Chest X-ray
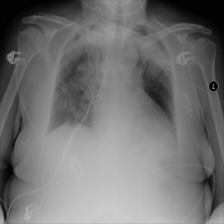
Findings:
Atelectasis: negative
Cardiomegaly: negative
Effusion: negative
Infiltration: positive
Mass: negative
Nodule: negative
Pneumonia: negative
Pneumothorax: negative
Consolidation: negative
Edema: negative
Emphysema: negative
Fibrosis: negative
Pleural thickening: negative
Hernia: negative